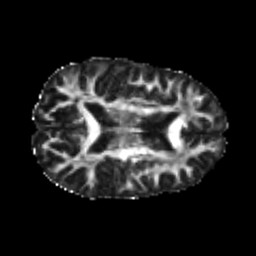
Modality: FA
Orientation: axial
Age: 22
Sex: male
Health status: healthy
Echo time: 0.074 s